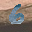
Label: 6